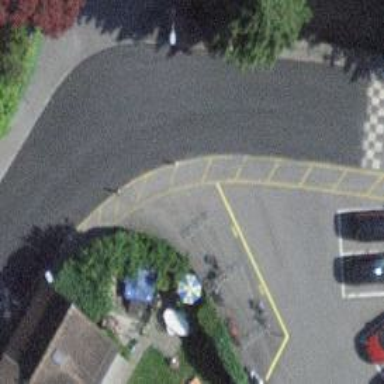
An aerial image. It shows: Bicycle parking area with stands.